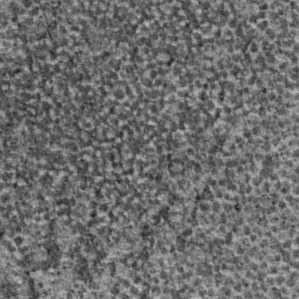
Label: frost